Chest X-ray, PA view. Patient: 35 years old, sex M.
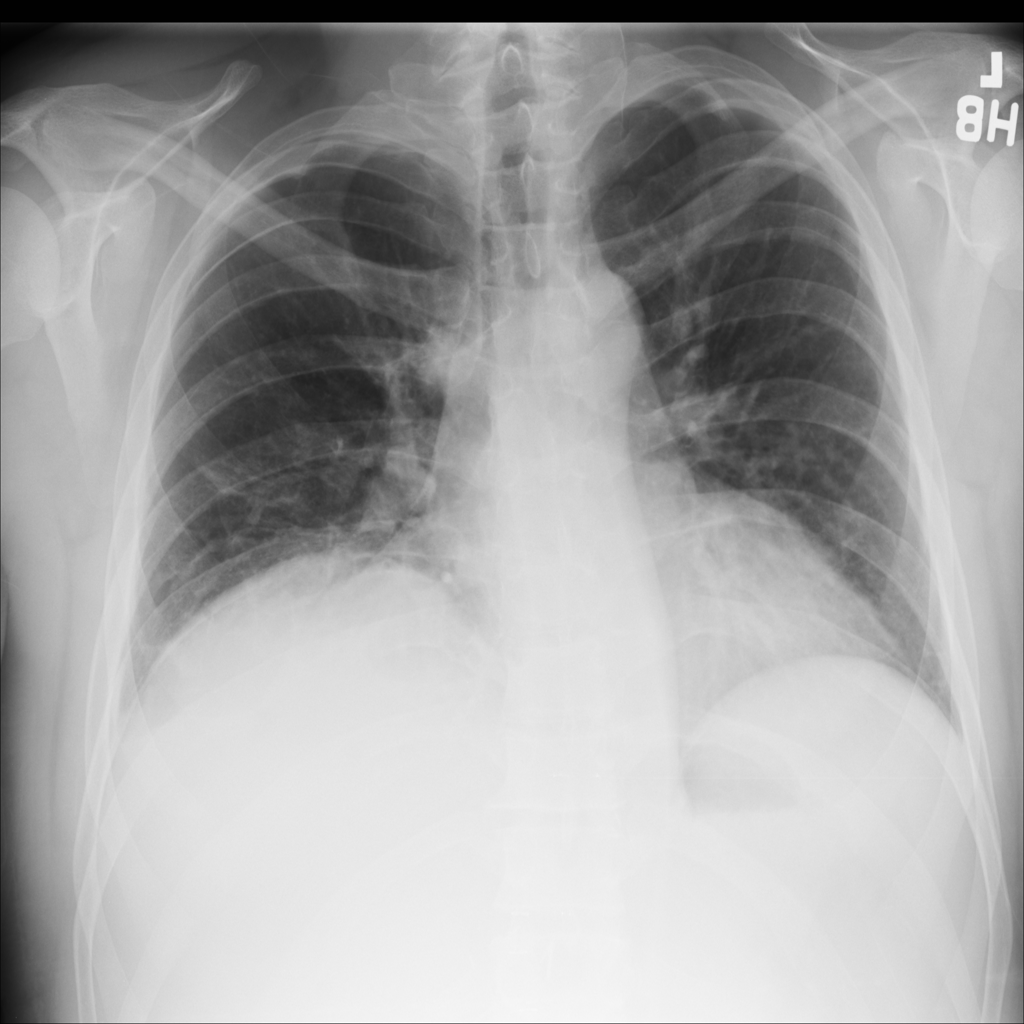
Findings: Atelectasis, Effusion, Pleural_Thickening